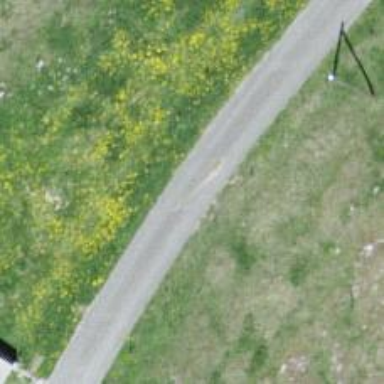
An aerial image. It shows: Well-maintained track road with grade 1 tracktype.